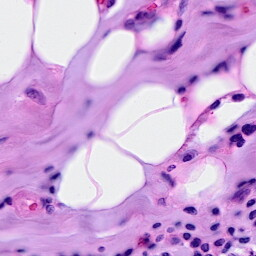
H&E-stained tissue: Breast